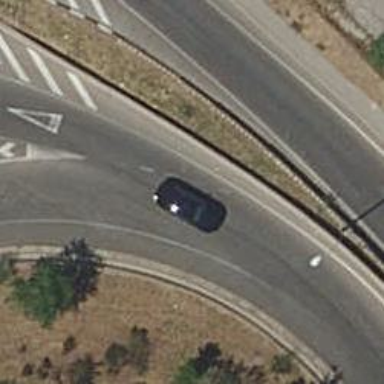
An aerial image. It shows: Road with "give way" sign.